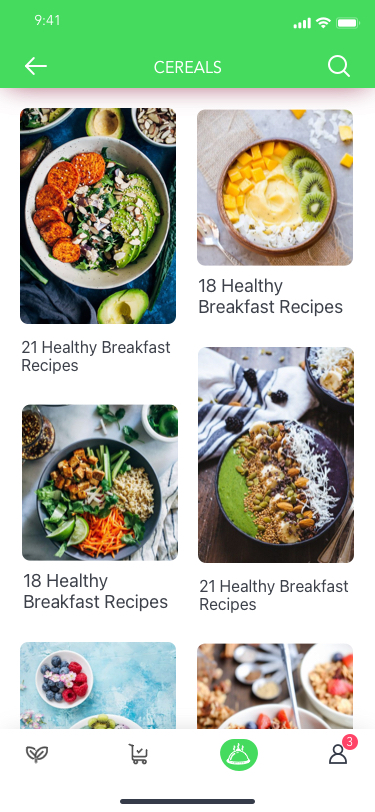
Text in this UI design:
18 Healthy Breakfast Recipes
21 Healthy Breakfast Recipes
18 Healthy Breakfast Recipes
18 Healthy Breakfast Recipes
21 Healthy Breakfast Recipes